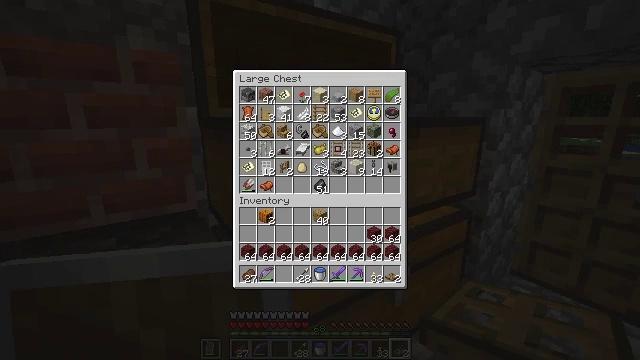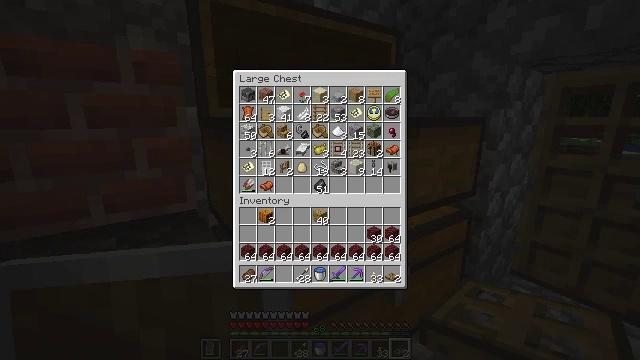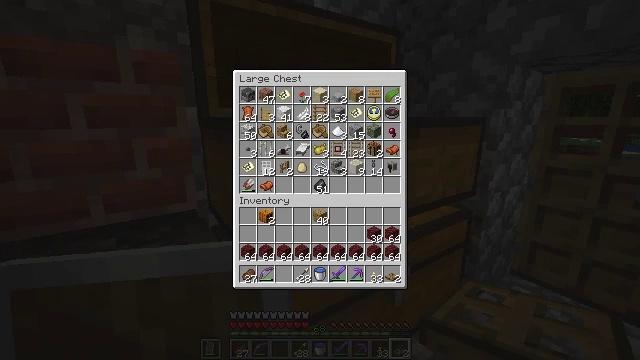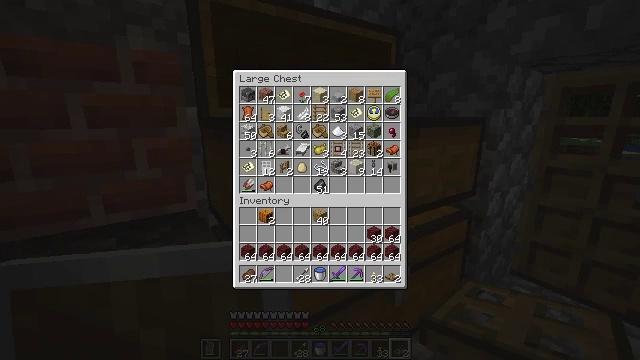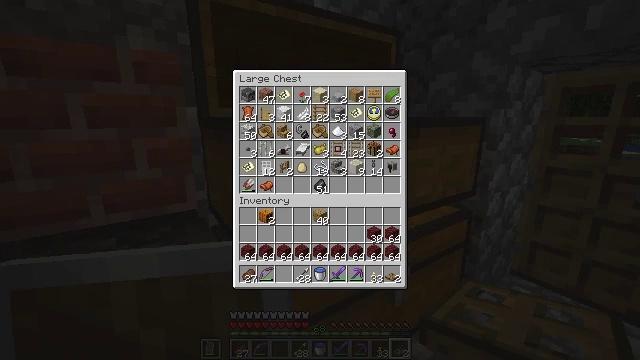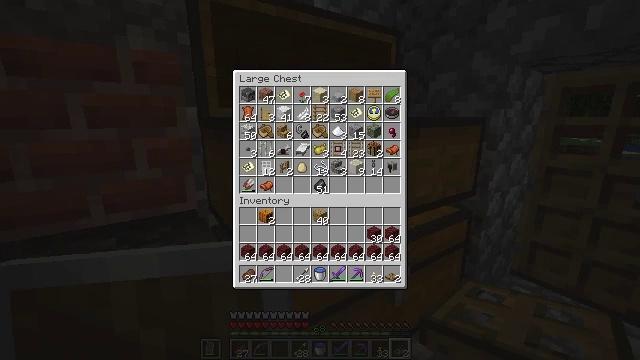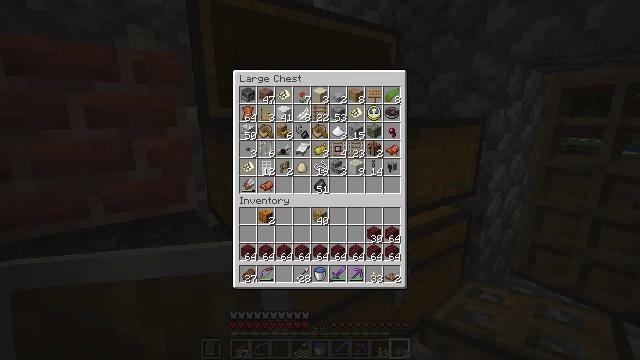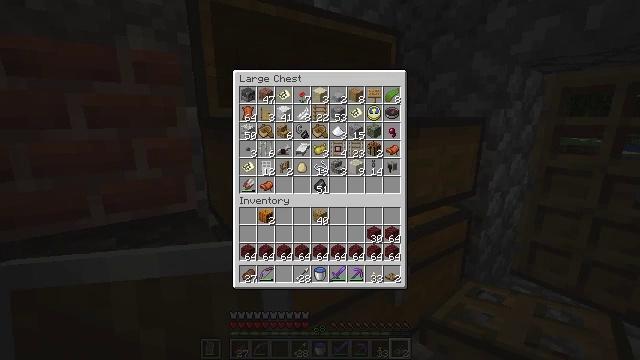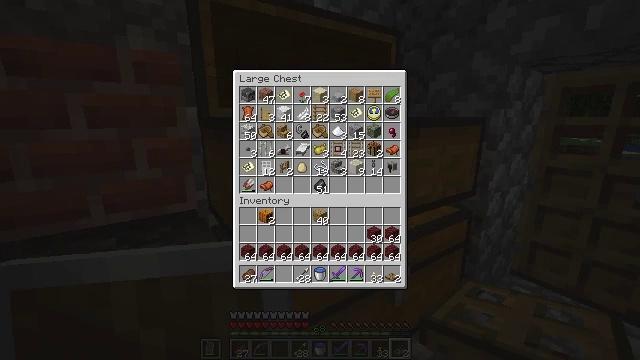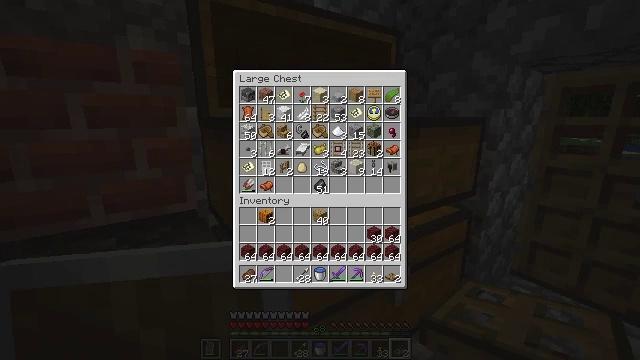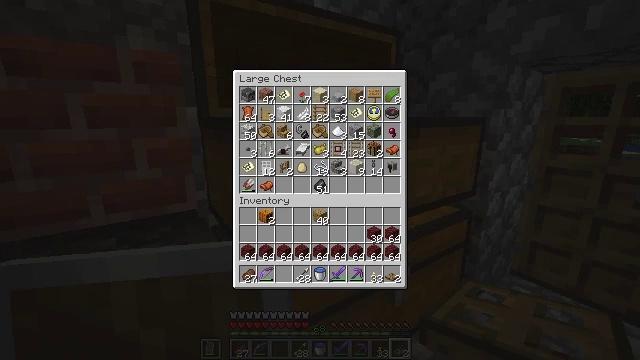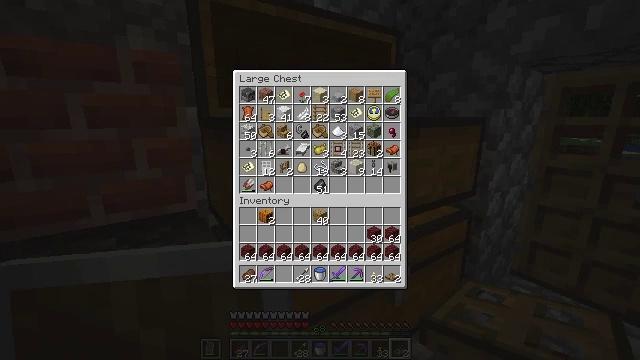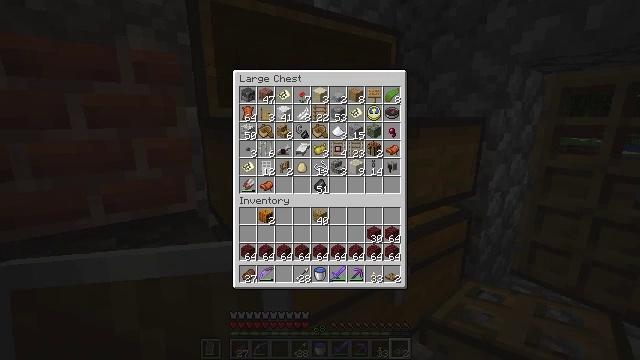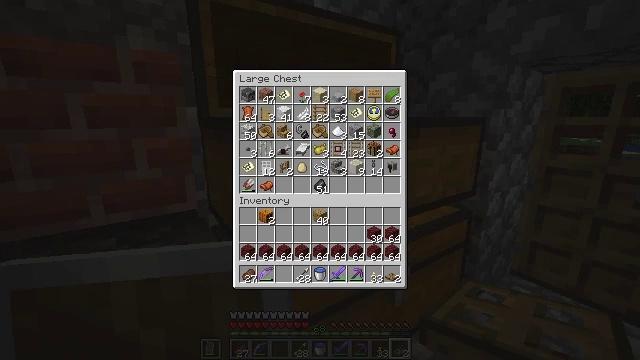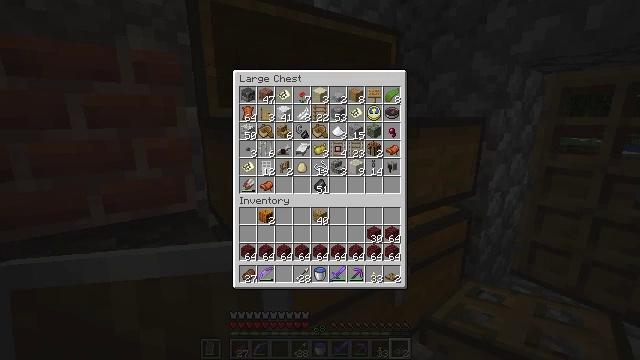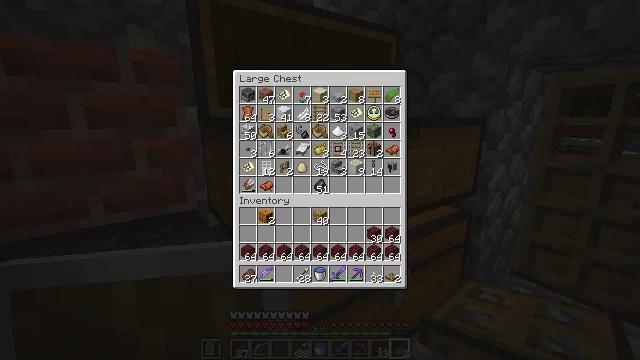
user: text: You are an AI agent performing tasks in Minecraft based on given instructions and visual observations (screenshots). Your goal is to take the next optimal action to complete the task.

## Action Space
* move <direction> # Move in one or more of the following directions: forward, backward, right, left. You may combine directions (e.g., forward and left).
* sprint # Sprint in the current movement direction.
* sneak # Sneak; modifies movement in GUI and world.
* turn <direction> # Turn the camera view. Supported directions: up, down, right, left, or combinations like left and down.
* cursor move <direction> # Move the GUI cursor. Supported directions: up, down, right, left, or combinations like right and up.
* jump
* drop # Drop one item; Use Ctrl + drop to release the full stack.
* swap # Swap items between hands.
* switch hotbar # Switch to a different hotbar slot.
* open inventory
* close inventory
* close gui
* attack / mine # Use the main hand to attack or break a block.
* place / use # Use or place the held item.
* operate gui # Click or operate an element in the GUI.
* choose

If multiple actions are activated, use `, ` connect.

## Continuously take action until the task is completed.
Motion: motion action
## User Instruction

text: Kill mobs.
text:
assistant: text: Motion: no_op
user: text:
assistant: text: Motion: no_op
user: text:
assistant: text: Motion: no_op
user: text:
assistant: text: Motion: no_op
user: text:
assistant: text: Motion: no_op
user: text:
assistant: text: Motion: no_op
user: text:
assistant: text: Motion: no_op
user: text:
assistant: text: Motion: no_op
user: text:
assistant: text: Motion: no_op
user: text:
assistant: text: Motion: no_op
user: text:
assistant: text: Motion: no_op
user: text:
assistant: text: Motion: no_op
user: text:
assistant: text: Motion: no_op
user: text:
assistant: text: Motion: no_op
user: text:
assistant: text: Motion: no_op
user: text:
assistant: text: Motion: no_op
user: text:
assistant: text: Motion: no_op
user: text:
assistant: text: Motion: no_op
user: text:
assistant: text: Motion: no_op
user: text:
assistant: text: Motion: no_op
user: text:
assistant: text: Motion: open inventory
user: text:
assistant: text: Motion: open inventory
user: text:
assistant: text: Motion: open inventory
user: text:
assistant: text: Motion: no_op
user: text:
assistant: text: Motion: turn left
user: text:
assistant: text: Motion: turn left
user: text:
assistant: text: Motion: turn left
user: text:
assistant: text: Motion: turn left and down
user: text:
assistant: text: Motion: turn left and down
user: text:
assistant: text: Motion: turn left and down